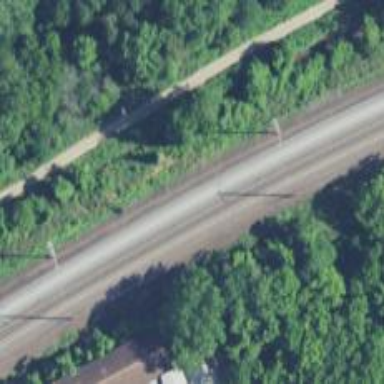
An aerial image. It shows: Railway track with contact lines for electrification.